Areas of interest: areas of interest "Long-distance Bus Station"
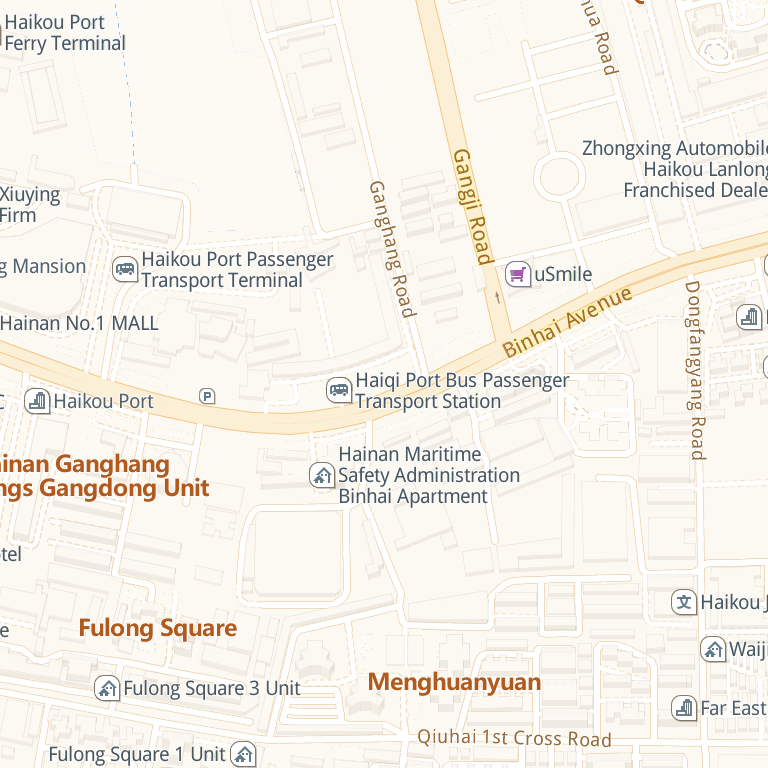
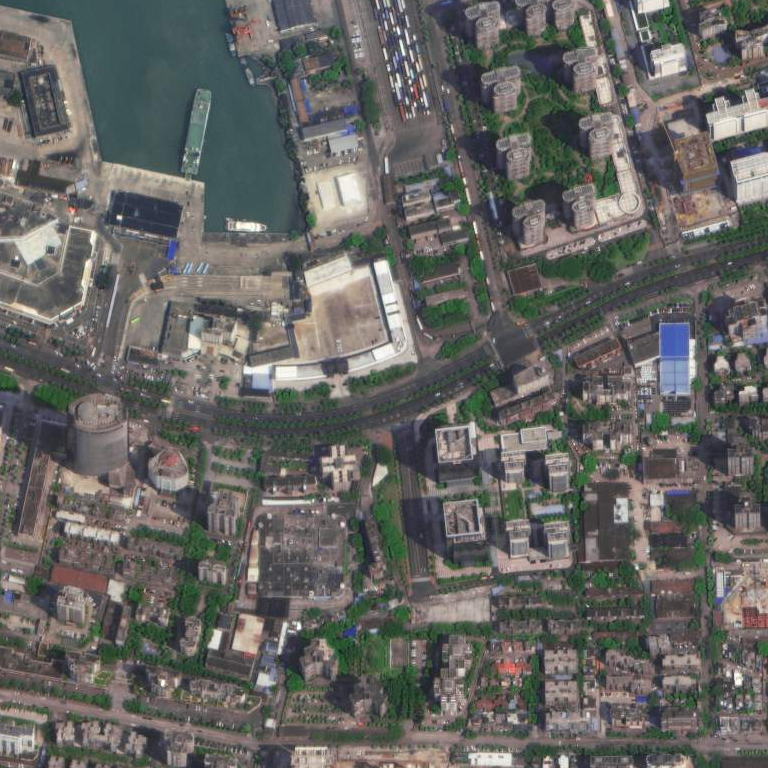